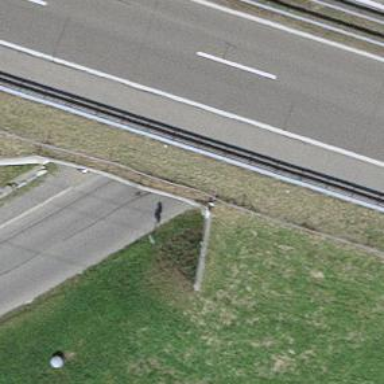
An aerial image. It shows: Residential road passing through tunnel.